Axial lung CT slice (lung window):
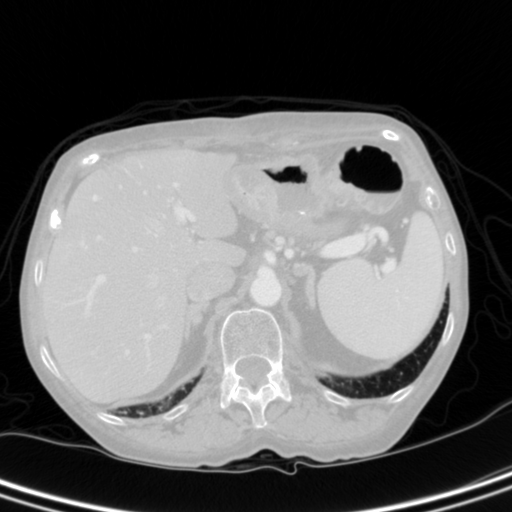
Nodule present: no